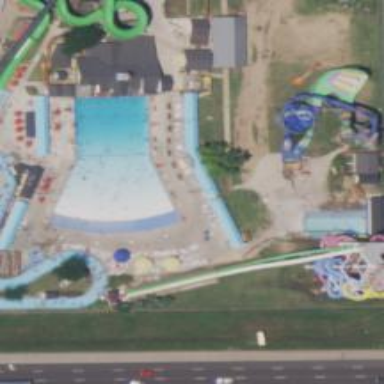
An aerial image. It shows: Swimming pool located in leisure land.